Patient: sex F, age 69
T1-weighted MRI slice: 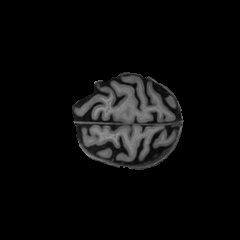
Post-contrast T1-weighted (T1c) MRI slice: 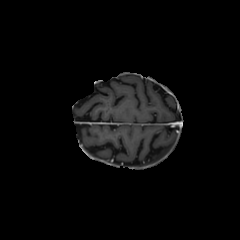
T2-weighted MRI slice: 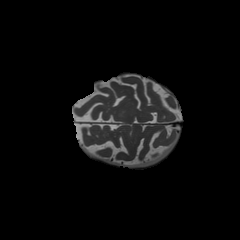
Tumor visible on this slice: no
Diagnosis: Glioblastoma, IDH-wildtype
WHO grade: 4